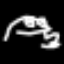
Label: frog